Question: This is one of the intermediate screens in the app.
I'm using a 'viewflipper'.

I'm setting this view using 'vf.setDisplayedChild(9);' where 'vf' is 'ViewFlipper' object.
Referring to above screen-shot, if I reach upto country field (which I'm checking through 'isFocused()'), .
If I hadn't used 'viewflipper', then I would have tried something like 'scrollTo(x, y)'.
But how do I scroll in 'viewflipper'.
Any help appreciated.
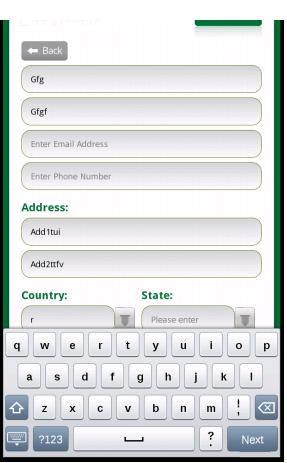
Answer: You could place a ScrollView as the view inside of the ViewFlipper.
The only problem I think you may still run into is that the keyboard should automatically shift things up (in my experience it doesn't function properly while in fullscreen though). I'd try displaying that screen without the fullscreen enabled and you may find that your behavior is handled automatically.